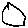
Label: hexagon